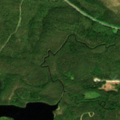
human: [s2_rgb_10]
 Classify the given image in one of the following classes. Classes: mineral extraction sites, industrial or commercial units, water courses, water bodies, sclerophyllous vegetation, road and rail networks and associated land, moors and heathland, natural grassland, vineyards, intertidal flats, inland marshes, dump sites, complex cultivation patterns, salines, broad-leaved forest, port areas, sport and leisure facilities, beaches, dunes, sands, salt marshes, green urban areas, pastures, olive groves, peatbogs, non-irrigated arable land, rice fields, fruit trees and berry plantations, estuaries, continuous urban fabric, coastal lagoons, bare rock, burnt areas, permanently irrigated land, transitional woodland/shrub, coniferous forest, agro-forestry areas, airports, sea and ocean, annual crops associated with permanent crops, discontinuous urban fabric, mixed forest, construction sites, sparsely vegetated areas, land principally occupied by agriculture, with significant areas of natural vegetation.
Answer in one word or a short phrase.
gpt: coniferous forest, transitional woodland/shrub